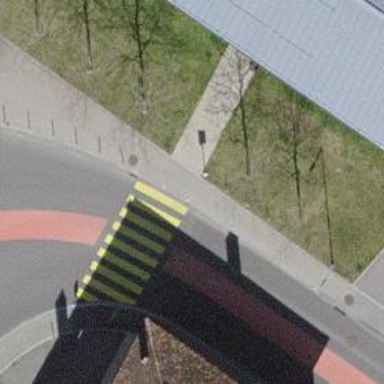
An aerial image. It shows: Marked zebra crossing on the road.